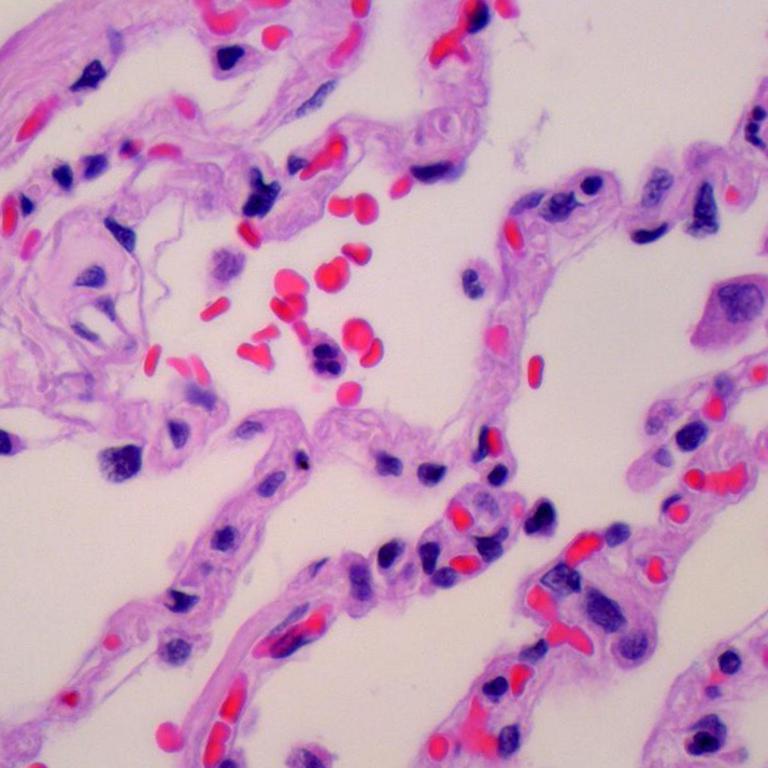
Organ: lung
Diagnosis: benign